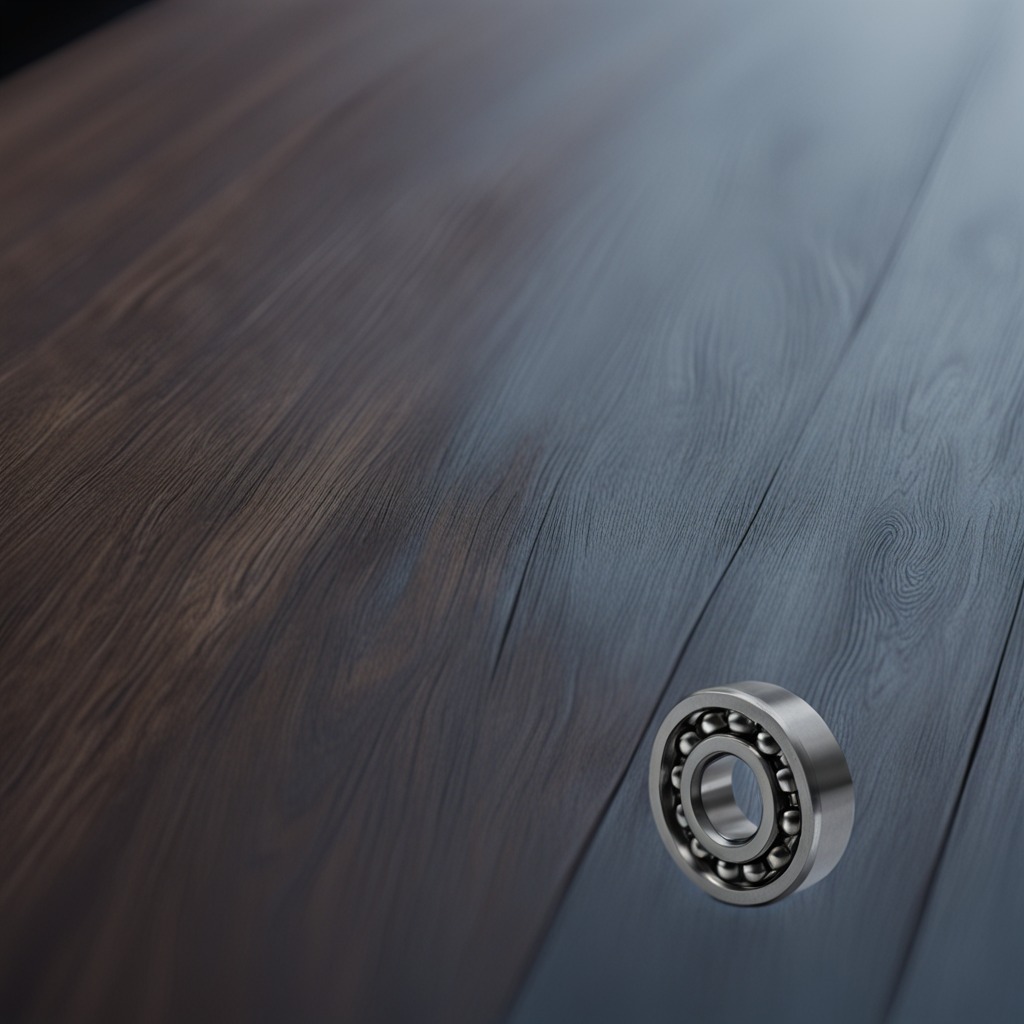
A metal ball bearing lies on the old table in a small garage at twilight.